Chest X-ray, PA view. Patient: 61 years old, sex M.
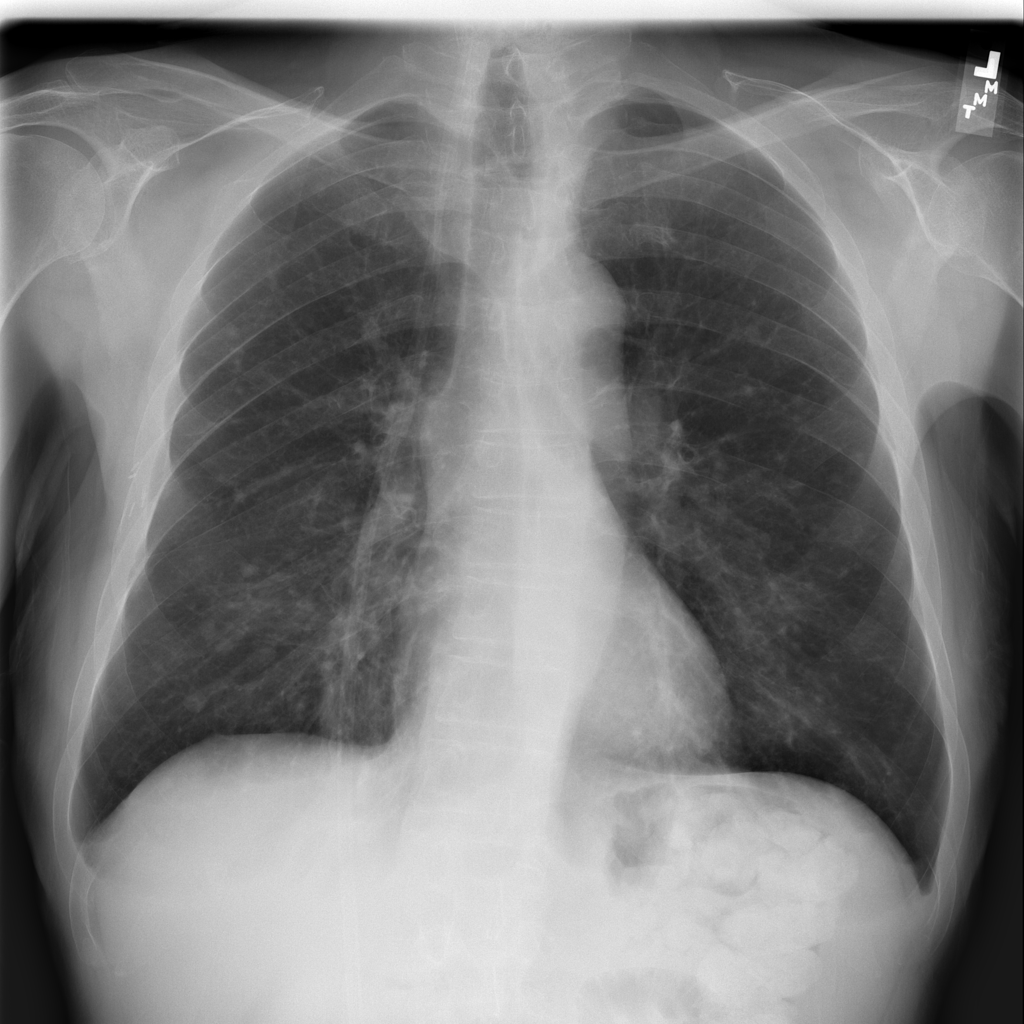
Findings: Nodule